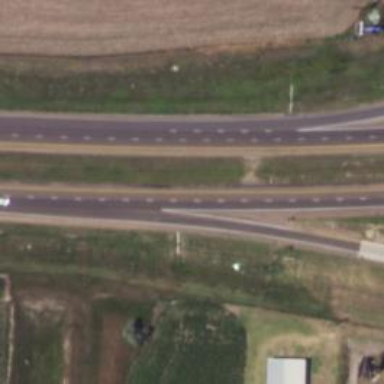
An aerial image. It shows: Road with dash markings.